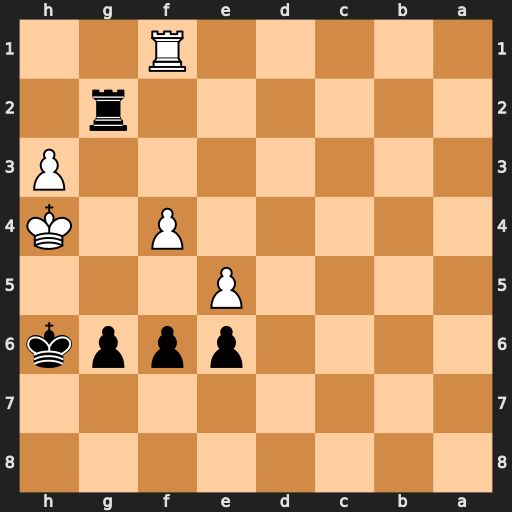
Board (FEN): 8/8/4pppk/4P3/5P1K/7P/6r1/5R2
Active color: b
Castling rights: -
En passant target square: -
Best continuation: g5+ fxg5+ fxg5#